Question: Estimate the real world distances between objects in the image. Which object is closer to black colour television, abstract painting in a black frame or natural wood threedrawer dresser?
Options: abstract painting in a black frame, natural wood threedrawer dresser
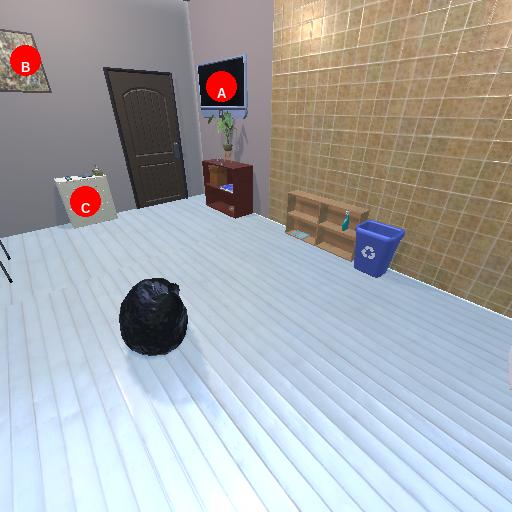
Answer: abstract painting in a black frame